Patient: sex M, age 60
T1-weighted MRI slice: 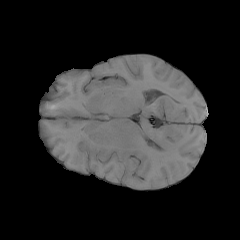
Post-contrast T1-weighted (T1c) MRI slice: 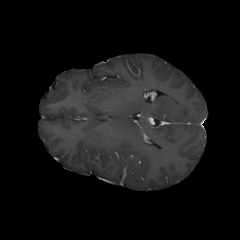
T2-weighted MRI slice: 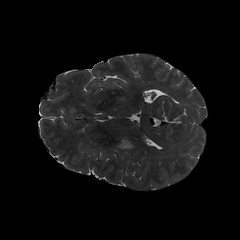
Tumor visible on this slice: yes
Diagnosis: Glioblastoma, IDH-wildtype
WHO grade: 4